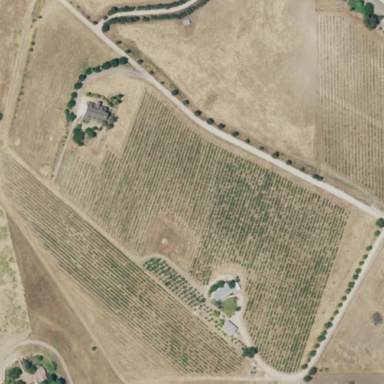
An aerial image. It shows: Vineyard growing grapes.